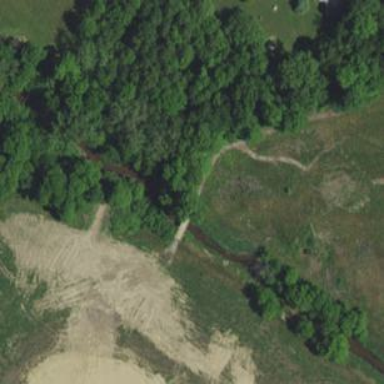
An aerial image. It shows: Service road that includes bridge over golf cart path.